Field crop: maize
Growth stage: 2
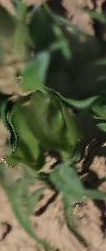
Species: maize